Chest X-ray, PA view. Patient: 19 years old, sex F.
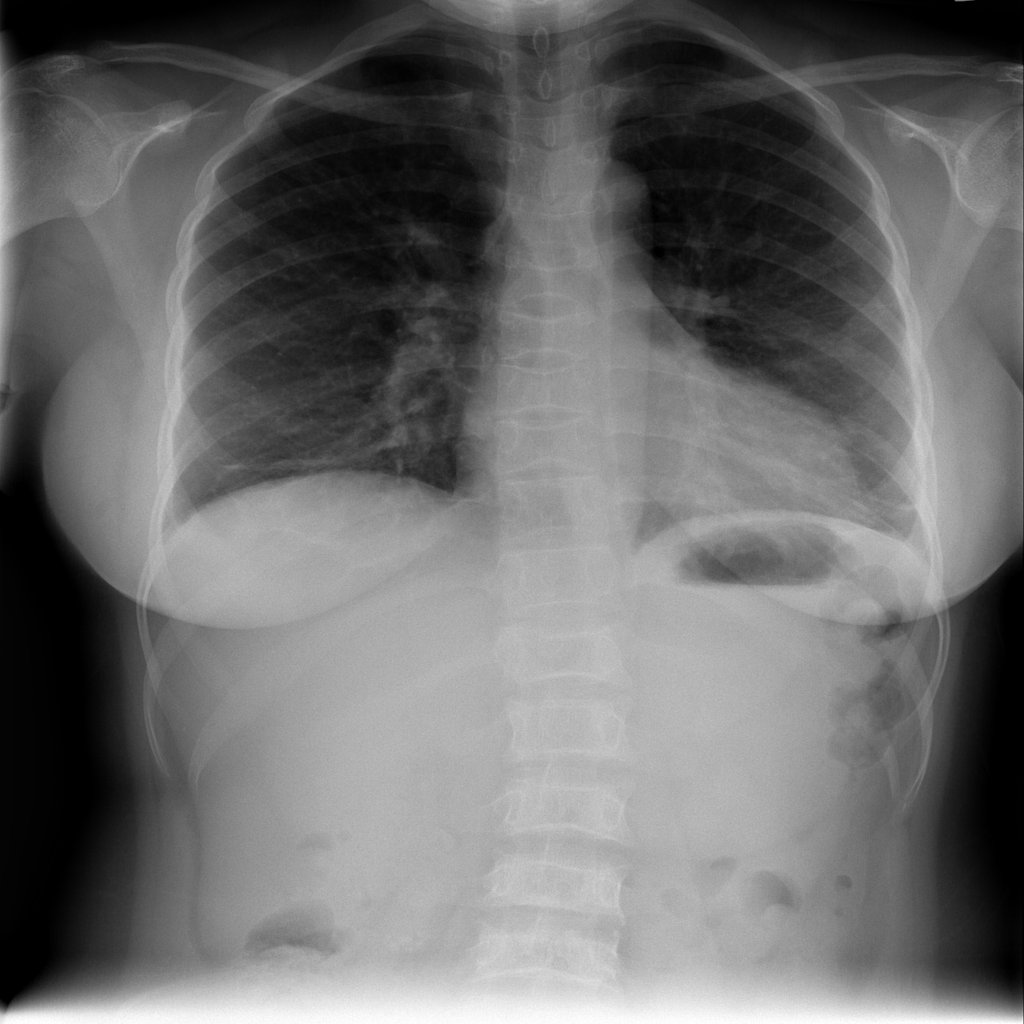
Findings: Atelectasis